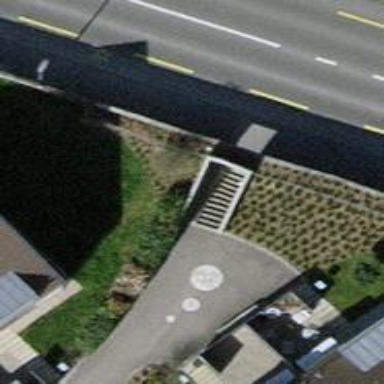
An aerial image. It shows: Set of steps on the road.